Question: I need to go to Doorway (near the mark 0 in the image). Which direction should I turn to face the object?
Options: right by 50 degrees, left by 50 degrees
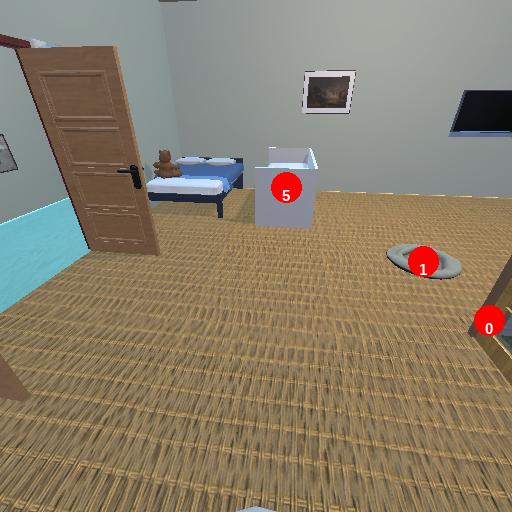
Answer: right by 50 degrees